Question: I want to store distinct values from a column present in a table into array. I am getting below error. How can I achieve this?
'''
select count(distinct(Name)) into n from table;
create or replace type array_type is varray(100) of varchar2(20);
for i in 1 .. n loop
name_array.extend;
select distinct(Name) into name_array(i) from table order by name asc;
end loop;
Error :
ORA-01422: exact fetch returns more than requested number of rows
'''
Table :

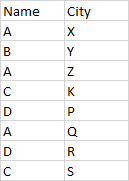
Answer: You can do 'SELECT DISTINCT value BULK COLLECT INTO' to get distinct values and store them into an collection.
Try:
'''
CREATE TABLE test_table (
name VARCHAR2(20),
city VARCHAR2(250)
);
INSERT INTO test_table (name, city) VALUES ('A', 'X');
INSERT INTO test_table (name, city) VALUES ('B', 'Y');
INSERT INTO test_table (name, city) VALUES ('A', 'Z');
INSERT INTO test_table (name, city) VALUES ('C', 'K');
INSERT INTO test_table (name, city) VALUES ('D', 'P');
INSERT INTO test_table (name, city) VALUES ('A', 'Q');
INSERT INTO test_table (name, city) VALUES ('D', 'R');
INSERT INTO test_table (name, city) VALUES ('C', 'S');
COMMIT;
CREATE OR REPLACE TYPE array_type IS VARRAY(100) OF VARCHAR2(20);
DECLARE
v_name_array array_type := array_type();
BEGIN
SELECT DISTINCT NAME
BULK COLLECT
INTO v_name_array
FROM test_table
ORDER BY NAME ASC;
-- Show resulting values in collection
FOR i IN 1 .. v_name_array.count
LOOP
dbms_output.put_line(v_name_array(i));
END LOOP;
END;
/
'''